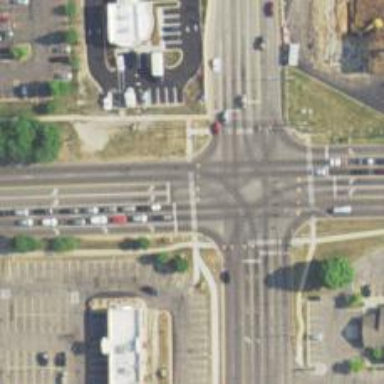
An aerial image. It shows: Marked crossing on footway.